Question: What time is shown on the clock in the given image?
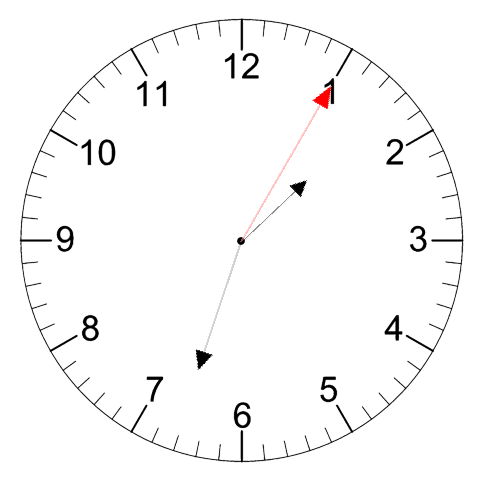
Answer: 01:33:05